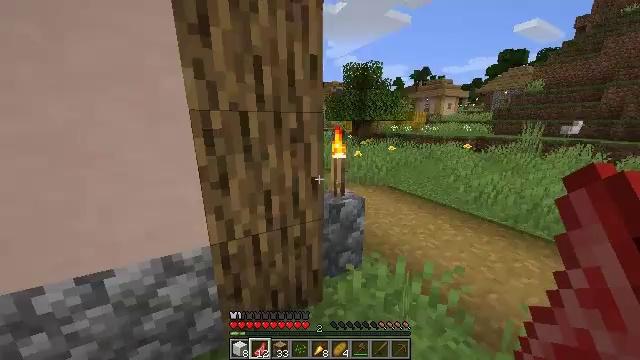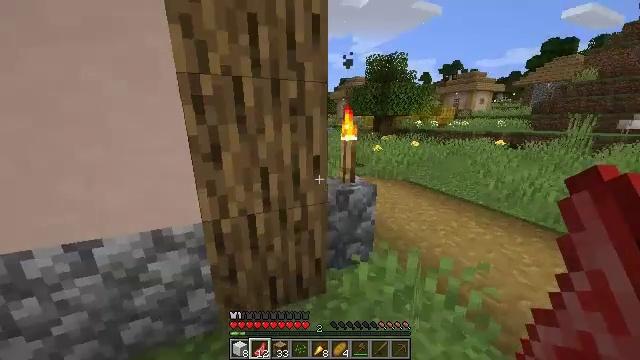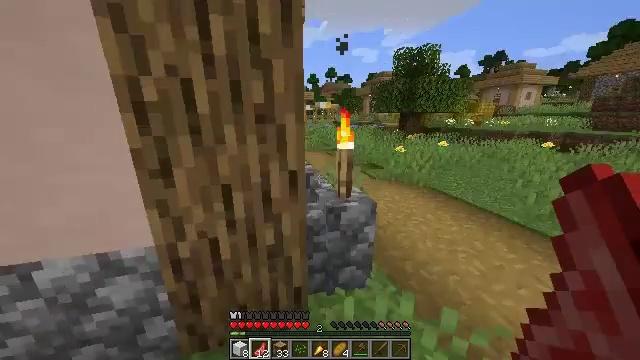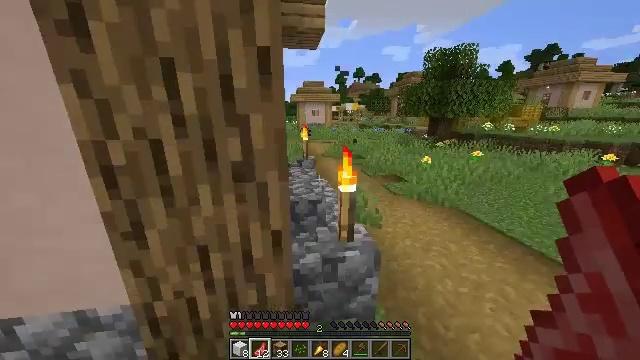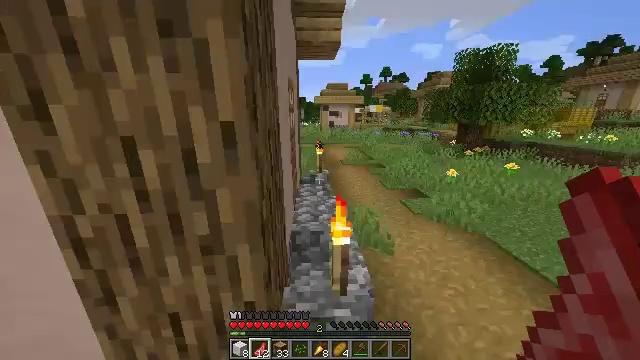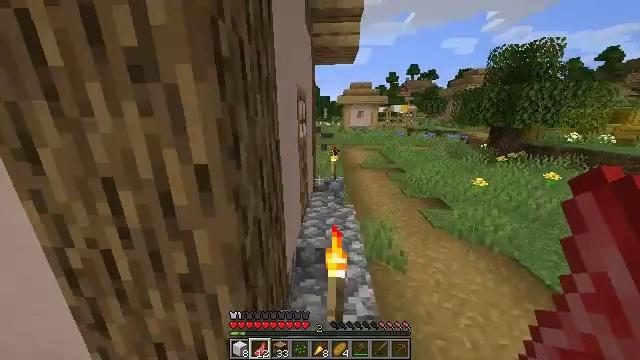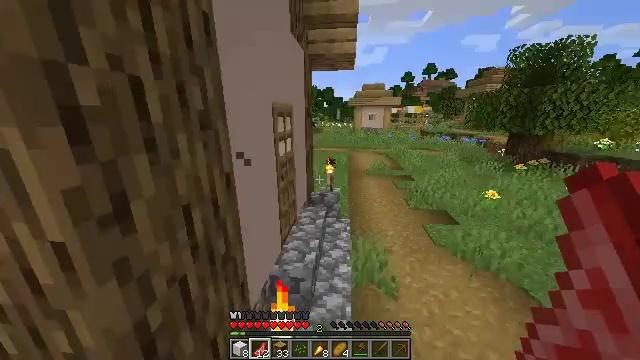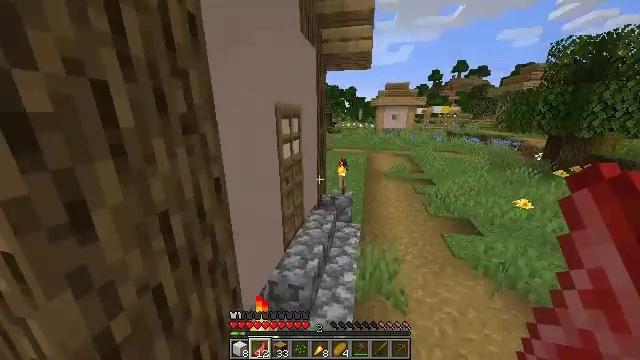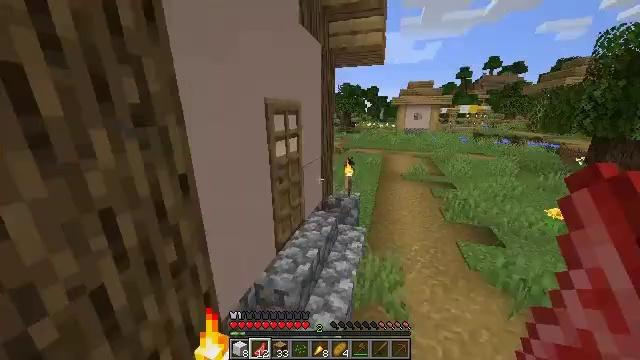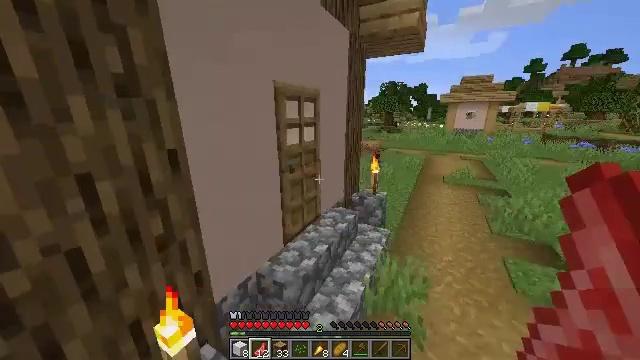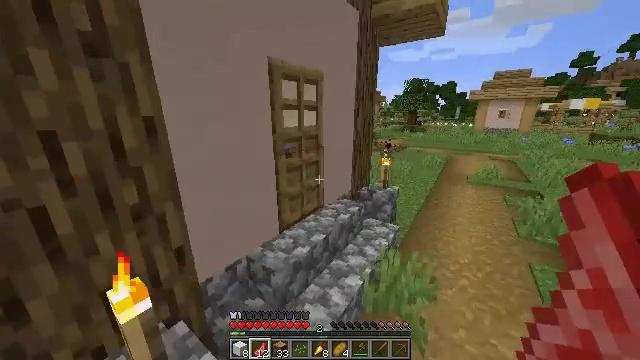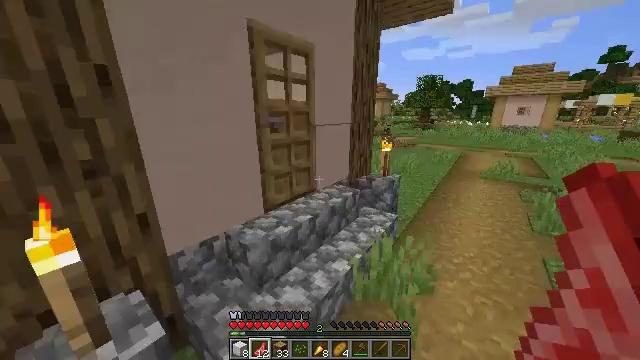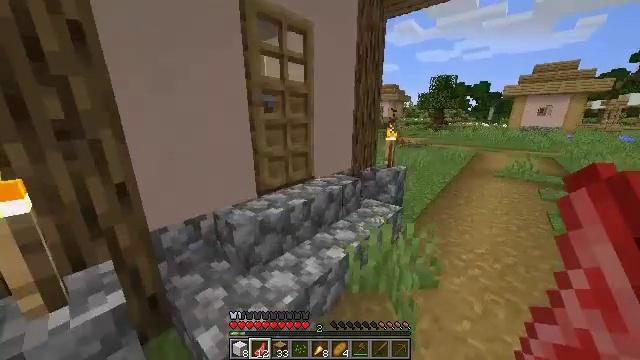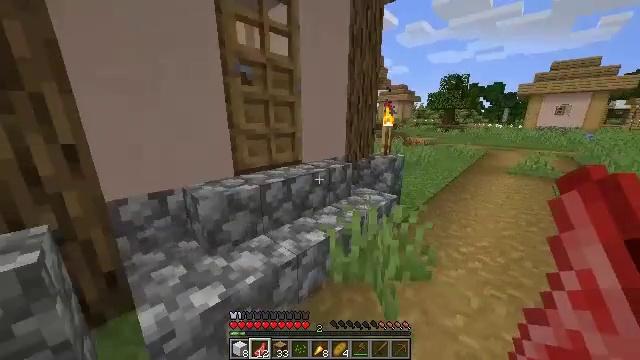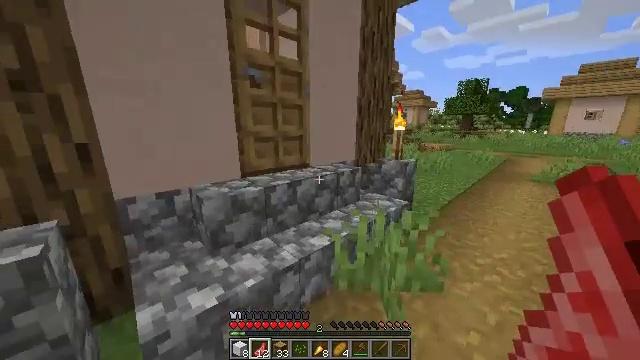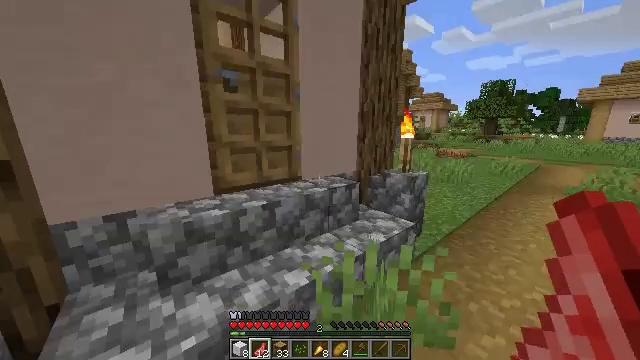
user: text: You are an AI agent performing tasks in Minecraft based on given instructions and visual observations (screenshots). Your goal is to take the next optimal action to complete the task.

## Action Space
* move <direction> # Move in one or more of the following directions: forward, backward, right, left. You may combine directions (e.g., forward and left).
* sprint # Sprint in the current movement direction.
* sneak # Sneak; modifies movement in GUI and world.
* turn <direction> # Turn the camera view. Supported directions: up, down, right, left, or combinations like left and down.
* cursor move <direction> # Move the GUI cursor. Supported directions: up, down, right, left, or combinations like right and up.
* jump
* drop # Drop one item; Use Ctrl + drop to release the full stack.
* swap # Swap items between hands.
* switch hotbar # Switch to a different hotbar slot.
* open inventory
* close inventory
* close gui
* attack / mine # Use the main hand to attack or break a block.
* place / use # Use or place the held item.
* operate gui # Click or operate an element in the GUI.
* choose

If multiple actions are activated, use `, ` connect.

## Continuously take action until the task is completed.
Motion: motion action
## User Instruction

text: Recover the brewing stand by mining it.
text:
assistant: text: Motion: move forward and move right, turn left, jump
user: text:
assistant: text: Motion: move forward and move right, turn left, jump
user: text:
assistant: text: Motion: move forward and move right, turn left, jump
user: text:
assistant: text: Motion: move forward and move right, turn left, jump
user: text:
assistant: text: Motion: move forward and move right, turn left, jump
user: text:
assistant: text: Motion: move forward and move right, turn left, jump
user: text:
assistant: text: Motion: move forward and move right, turn left, jump
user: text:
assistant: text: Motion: move forward and move right, turn left
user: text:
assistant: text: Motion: move forward and move right, turn left
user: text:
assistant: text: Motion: move forward and move right, turn left
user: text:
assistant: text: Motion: move forward, turn left
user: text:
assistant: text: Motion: move forward, turn left
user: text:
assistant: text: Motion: move forward, turn left
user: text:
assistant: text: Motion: move forward, turn left and up
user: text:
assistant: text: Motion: move forward, turn left and up
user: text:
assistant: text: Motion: move forward, turn left and up
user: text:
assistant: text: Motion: move forward, turn left and up
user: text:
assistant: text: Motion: move forward, turn left
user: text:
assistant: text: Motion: turn left
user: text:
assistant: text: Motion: turn left
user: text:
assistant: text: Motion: turn left, use / place
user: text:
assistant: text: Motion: turn left and down, use / place
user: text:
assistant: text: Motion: move forward, use / place
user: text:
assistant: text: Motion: move forward, use / place
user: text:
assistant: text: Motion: move forward, use / place
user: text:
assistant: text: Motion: move forward and move right
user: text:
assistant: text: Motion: move forward and move right
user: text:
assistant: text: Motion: move forward and move right, turn left
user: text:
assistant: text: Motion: move forward, turn left and down
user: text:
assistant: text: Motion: move forward, turn left and down